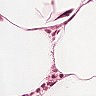
Metastatic tissue present: no